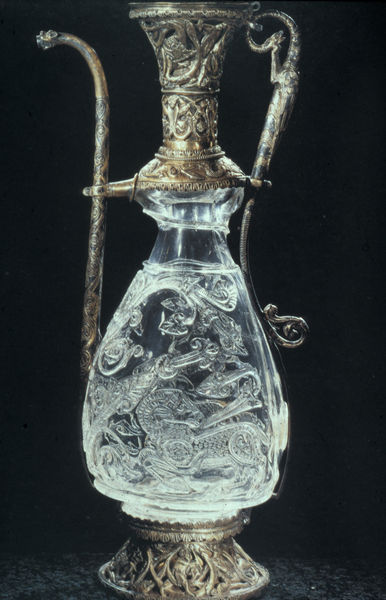
Titel: Krug aus Bergkristall, mit floralen und figürlichen Motiven, Ägypten (Islam)
Künstler: unbekannt
Standort: Venedig
Institution: San Marco, Tesoro
Schlagwörter: dunkel, fuß, schatten, wasser, weiß, geschwungen, glas, grau, hell, licht, schmuck, schwarz, tisch, tier, tiere, muster, ornament, alt, flasche, trinken, silber, stehen, hals, spiegelung, schlank, boden, gold, kelch, henkel, kanne, krug, ranken, vase, relief, farbig, klar, schnabel, schwer, formen, wein, dekor, floral, ornamente, verzierung, metall, tee, bauch, bronze, edel, foto, fotografie, griff, halterung, deckel, gefäß, messing, zinn, antike, motiv, orientalisch, form, asien, kupfer, kunst, flora, tischplatte, gravierung, gravur, parfum, verziert, ornamental, griffe, karaffe, flakon, parfüm, kristall, antik, mittelalter, durchsichtig, siegfried, verzeirung, gegenstand, kristallglas, szenen, geschmiedet, behälter, geschliffen, verzierungen, drache, wertvoll, bauchig, mundgeblasen, relieff, prägung, aufsatz, motive, flechtwerk, tülle, ausguss, glasbläserei, schnepfe, wasserpfeife, glass, reliefiert, ritzung, geritzt, krummstab, schliff, graviert, standfuss, weingefäß, aladin, böhmen, drxhe, eingefasst, geätzt, ghenkel, giesser, glasbäserei, grawierung, henle, wunderlampe, ätzung, ausgiesser, glaskanne, gravuren, östlich, geschnittenes glas, henkel geschwungen, silberfuß, fliligran, prägen, zisilierung, kristallkaraffe